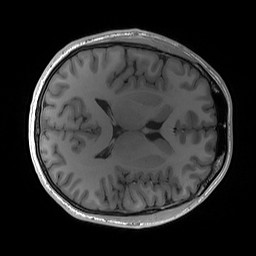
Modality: T1w
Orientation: axial